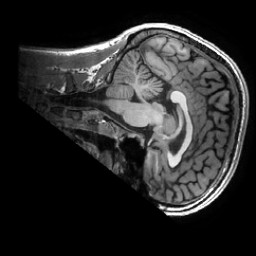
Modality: T1w
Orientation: sagittal
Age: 31
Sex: male
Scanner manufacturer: ge
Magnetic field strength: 3 T
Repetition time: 0.0073 s
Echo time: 0.003 s